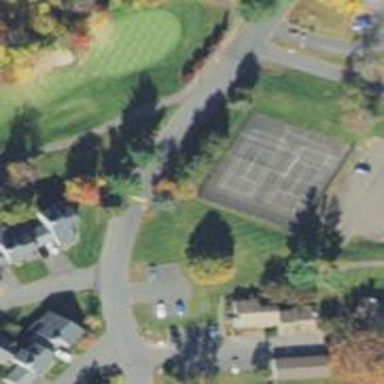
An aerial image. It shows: Tennis court on the leisure land pitch.